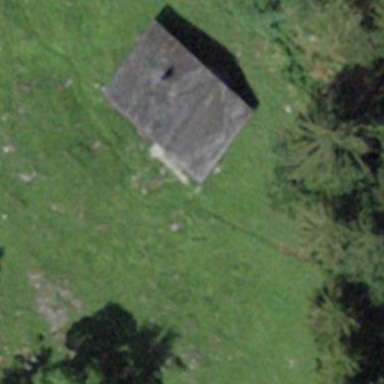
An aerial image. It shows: Barn.